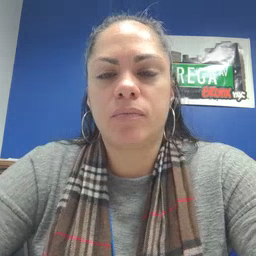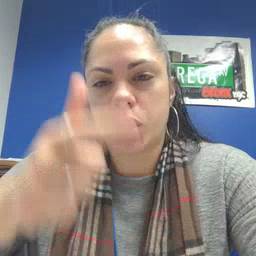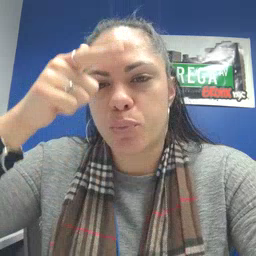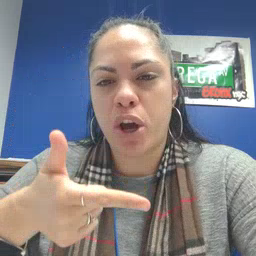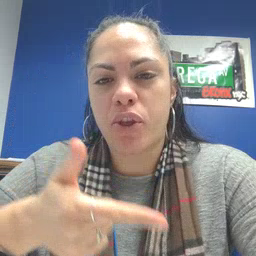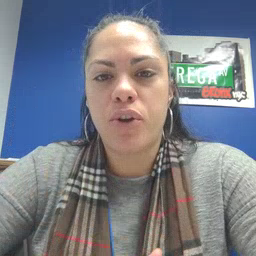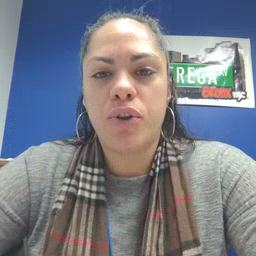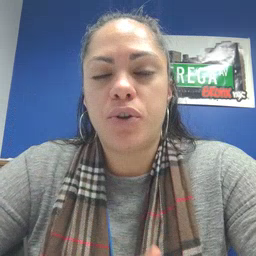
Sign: brother